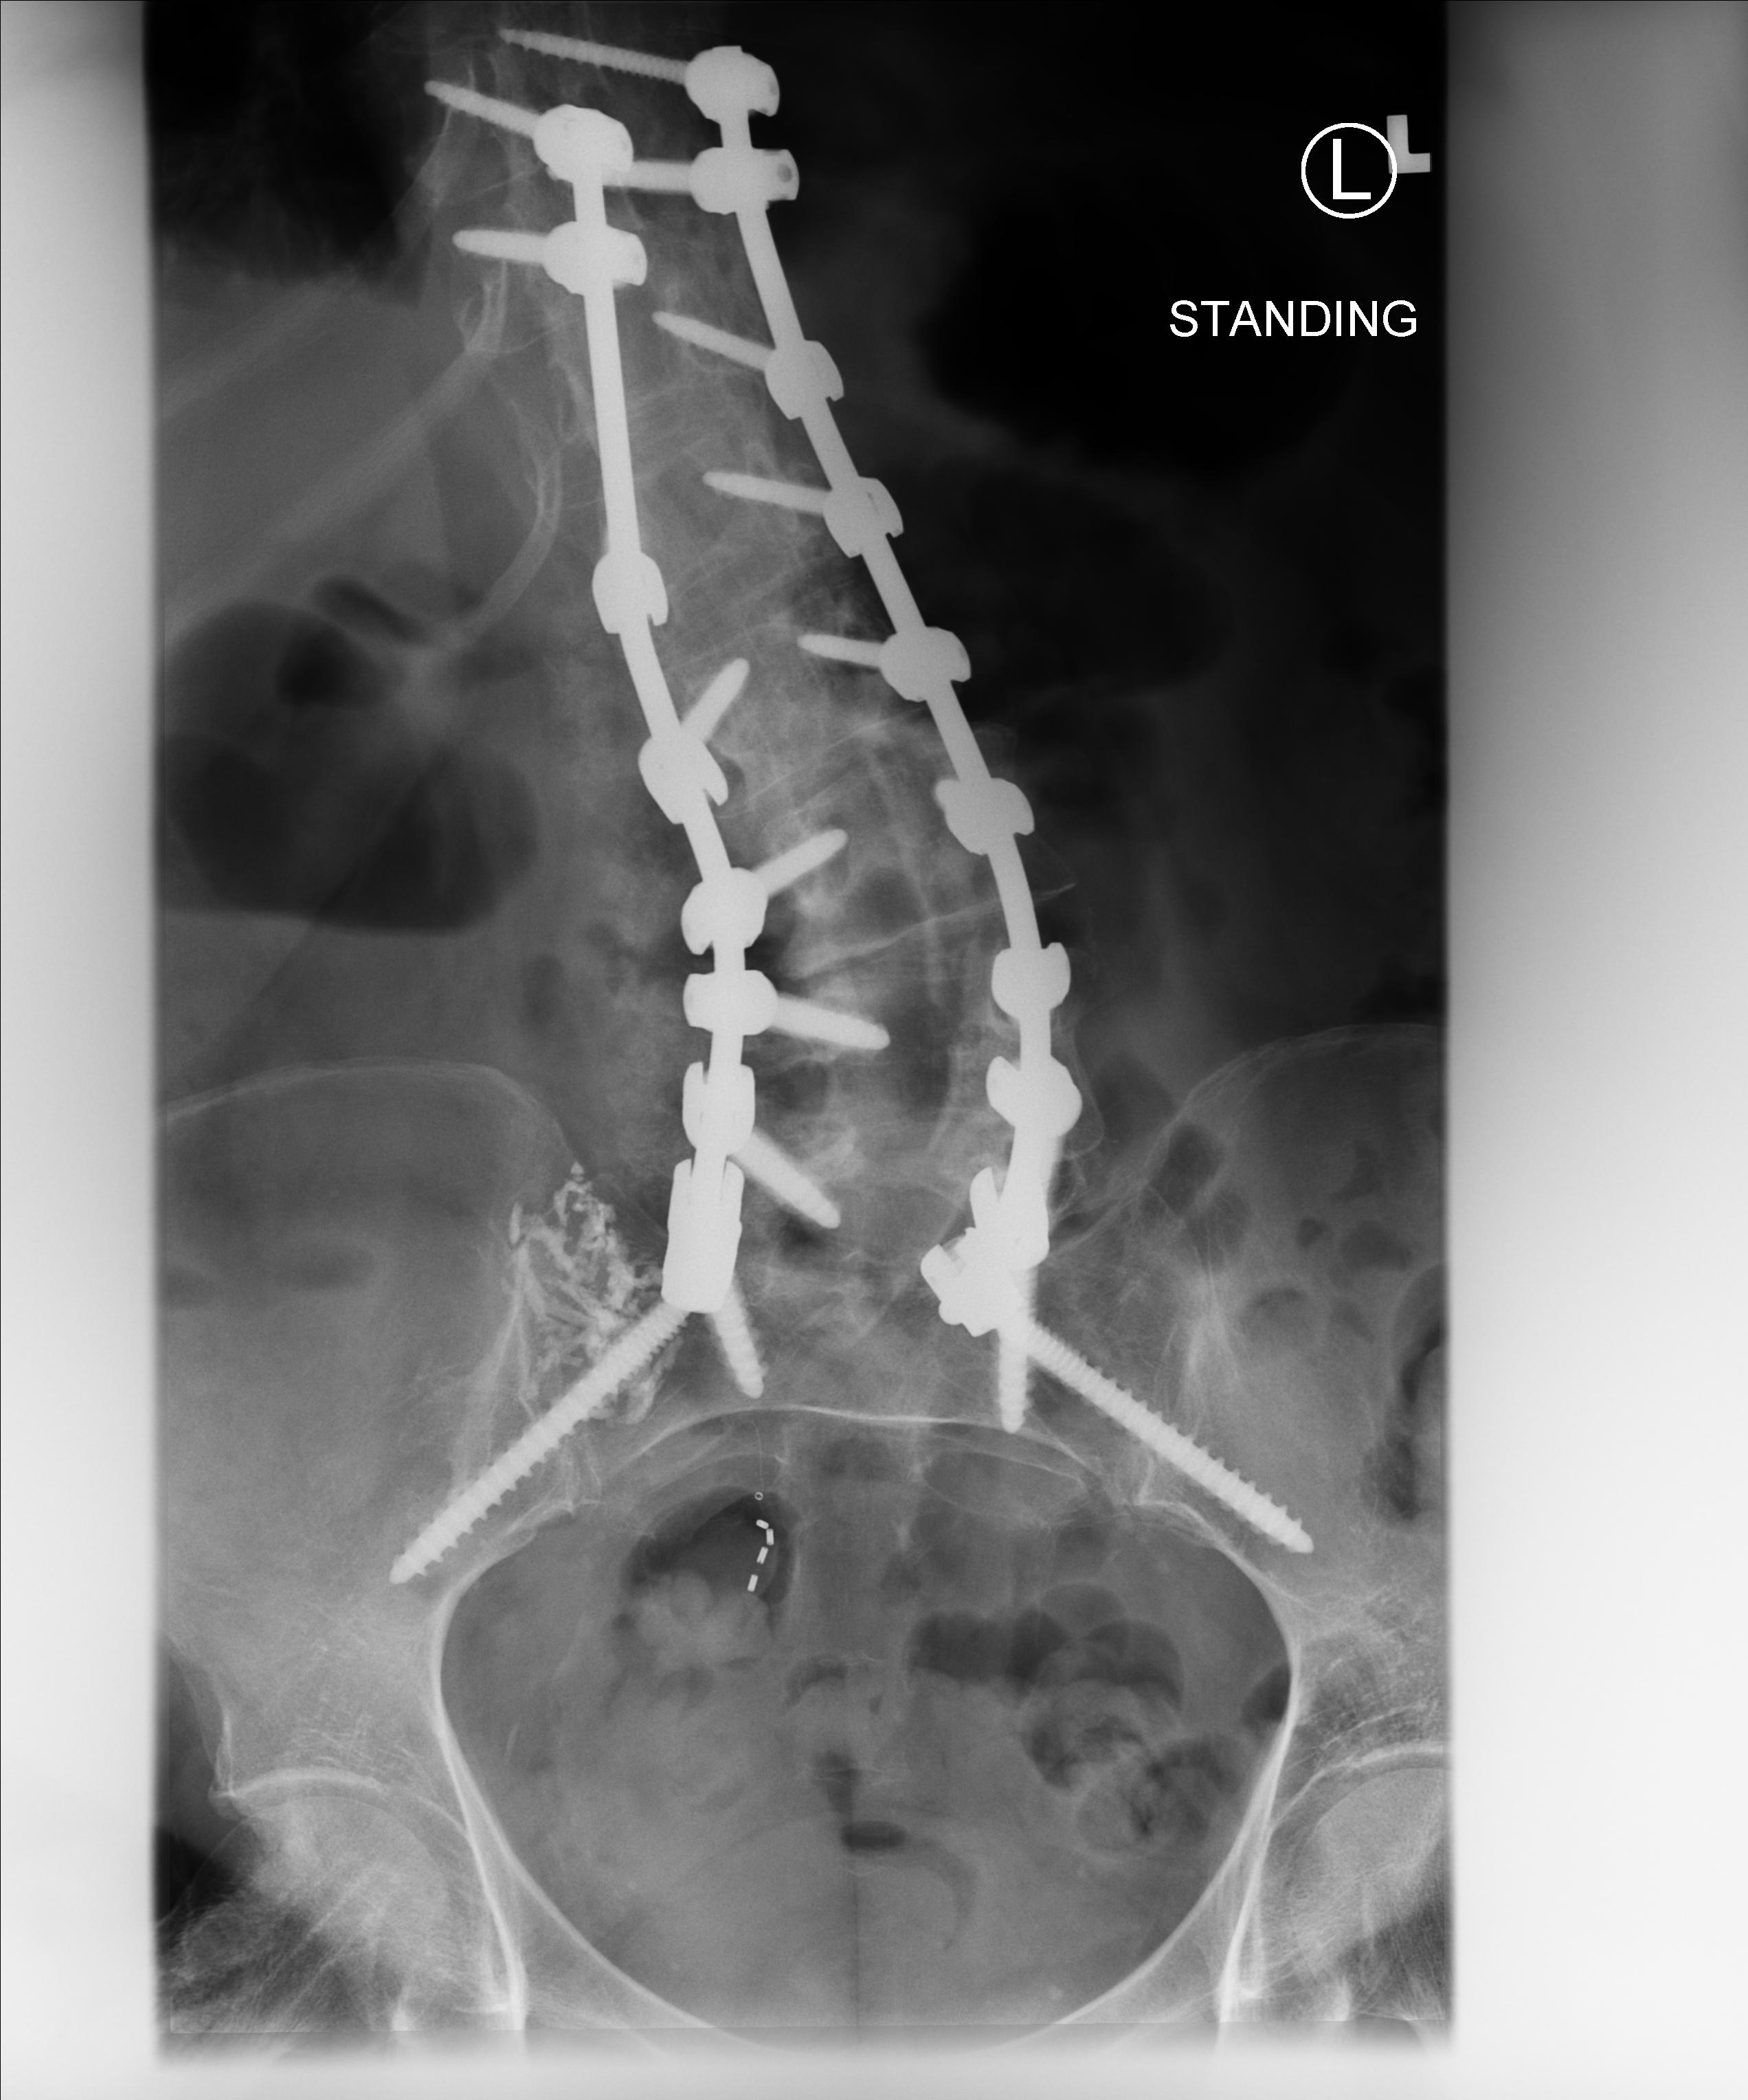
View: AP
Implant manufacturer: medtronic solera